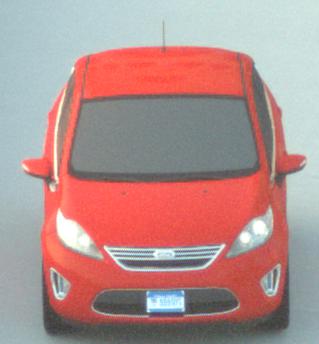
Make: Ford
Model: Fiesta
Detailed model: ’09 Sedan (seventh series)
Model produced from: 2010
Model produced until: 2017
Doors: 4
Color: red
Road condition: dry road
Daytime: sunrise or sunset
Contrast: medium contrast